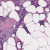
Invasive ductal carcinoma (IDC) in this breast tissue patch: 1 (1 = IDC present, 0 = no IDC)